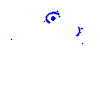
Particle: kaon